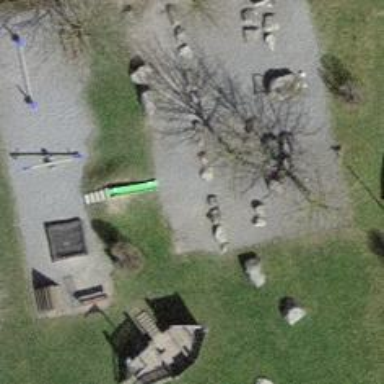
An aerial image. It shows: Brown bench in the vicinity.